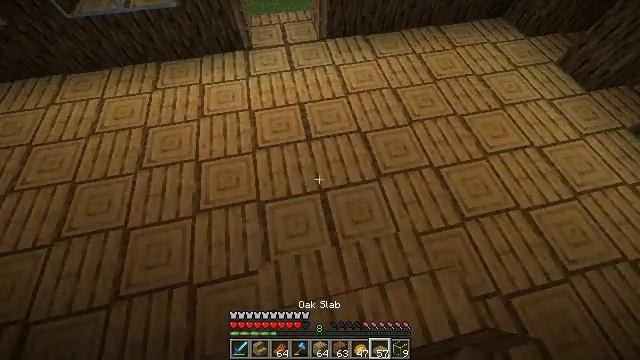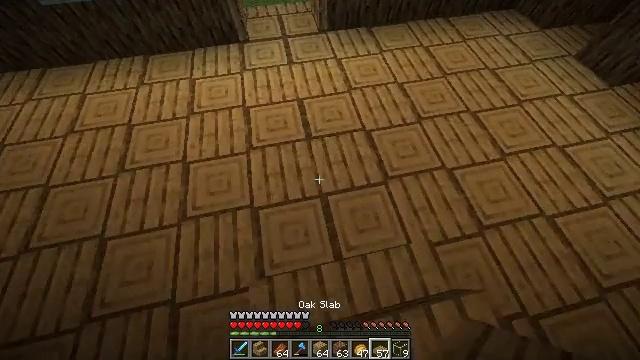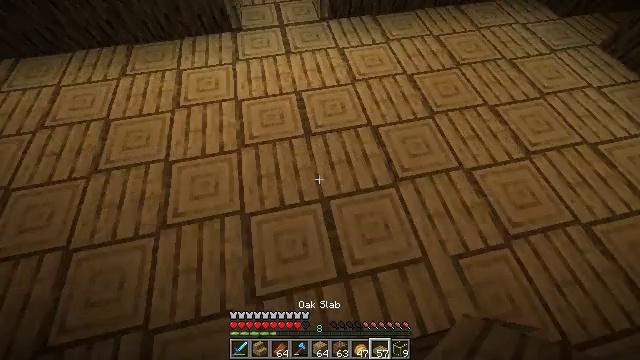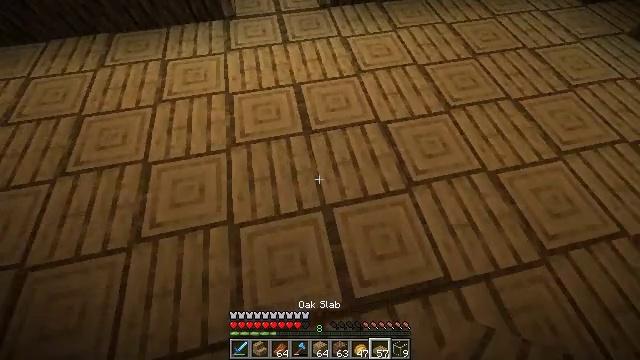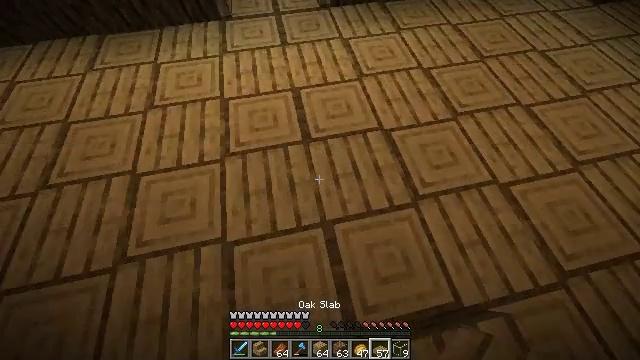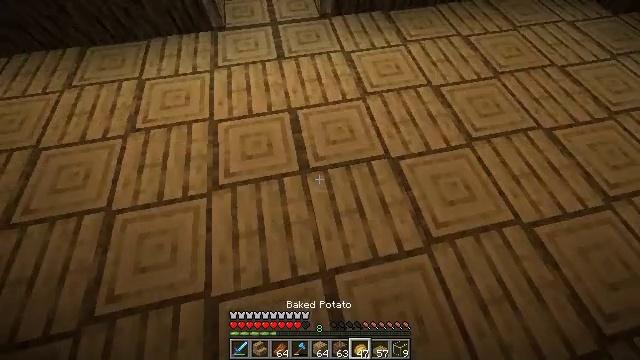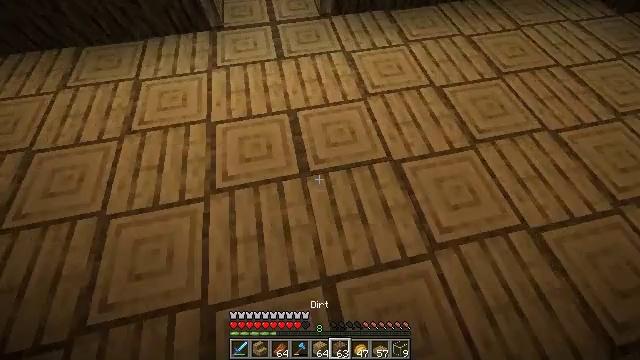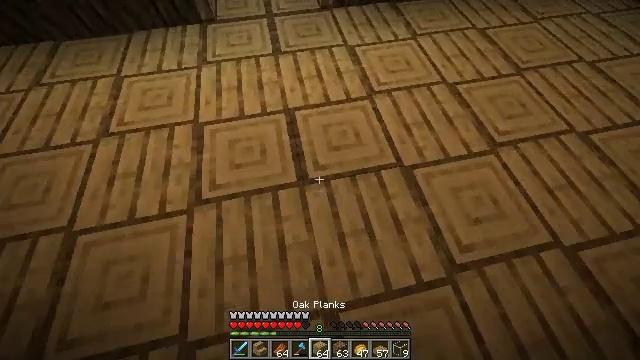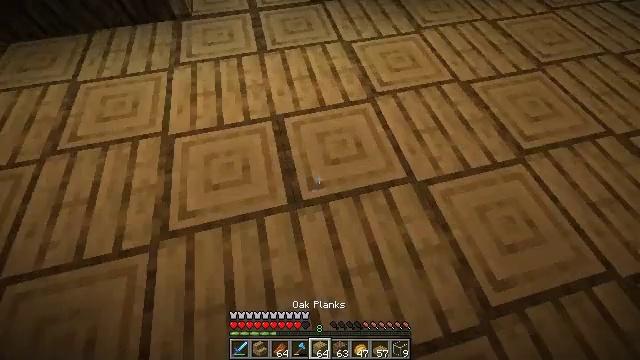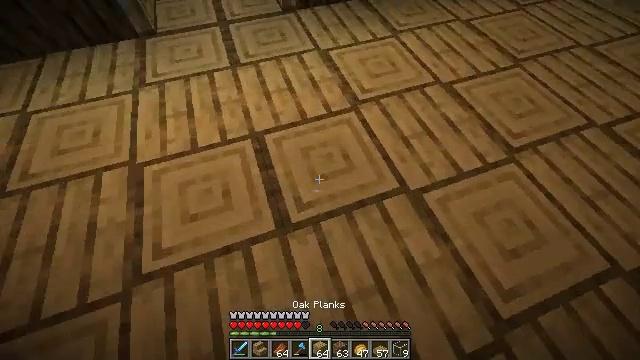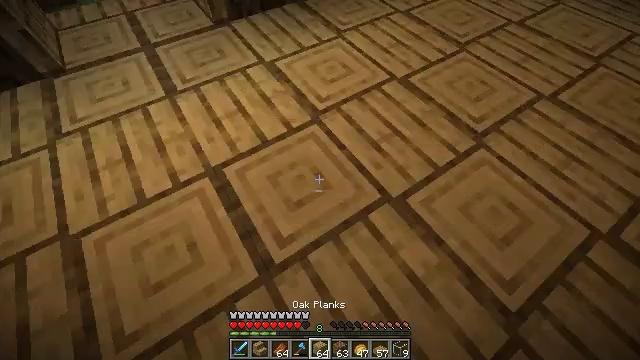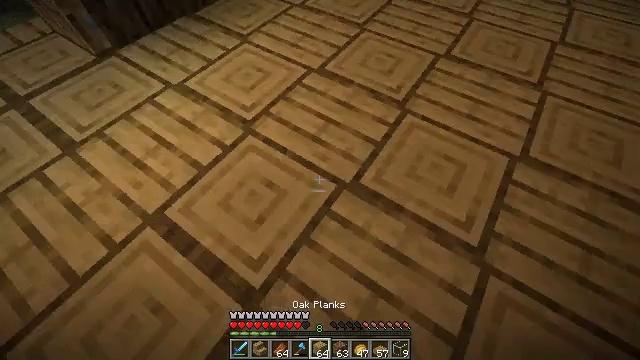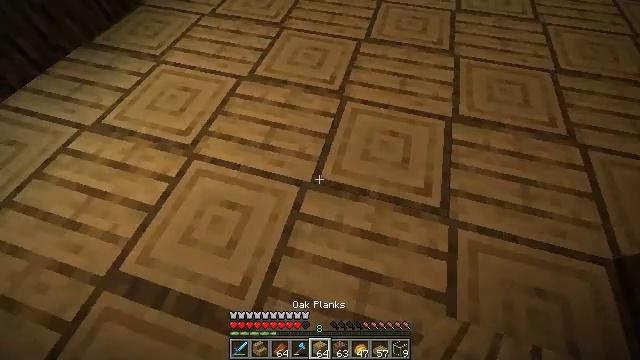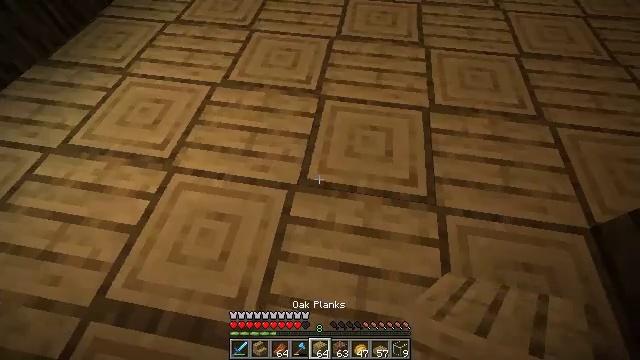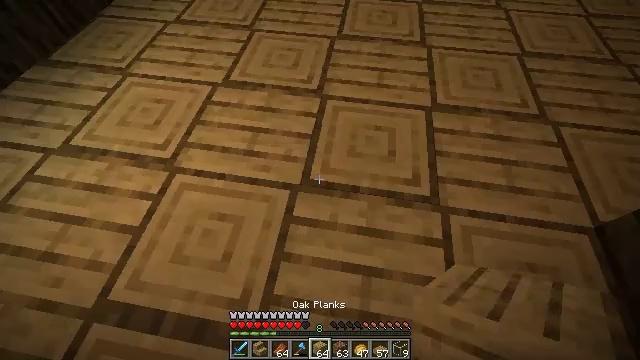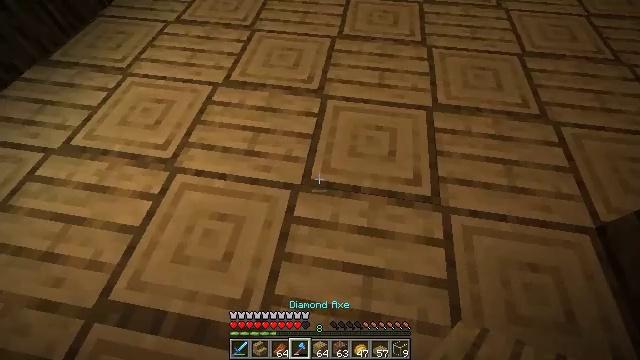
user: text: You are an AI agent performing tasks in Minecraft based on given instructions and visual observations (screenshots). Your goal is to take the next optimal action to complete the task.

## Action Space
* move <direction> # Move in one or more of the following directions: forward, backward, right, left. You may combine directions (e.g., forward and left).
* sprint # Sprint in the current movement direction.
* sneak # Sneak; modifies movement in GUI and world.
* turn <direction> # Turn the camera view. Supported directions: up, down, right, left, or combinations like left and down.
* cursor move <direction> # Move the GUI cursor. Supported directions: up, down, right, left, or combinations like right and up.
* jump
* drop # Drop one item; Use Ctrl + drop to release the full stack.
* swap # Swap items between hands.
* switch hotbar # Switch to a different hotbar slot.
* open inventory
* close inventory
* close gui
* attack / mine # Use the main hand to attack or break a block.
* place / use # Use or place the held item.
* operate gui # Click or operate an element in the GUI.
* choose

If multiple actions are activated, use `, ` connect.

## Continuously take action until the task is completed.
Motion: motion action
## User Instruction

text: Break the oak stairs.
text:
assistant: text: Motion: move forward
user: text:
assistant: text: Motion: move forward
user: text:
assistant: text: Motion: move forward
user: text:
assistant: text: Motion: move forward
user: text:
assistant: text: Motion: move forward
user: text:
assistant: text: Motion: move forward
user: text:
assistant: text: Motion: no_op
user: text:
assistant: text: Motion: turn right and up
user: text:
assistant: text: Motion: turn right and up
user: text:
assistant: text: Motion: turn right and up
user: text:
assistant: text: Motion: turn right
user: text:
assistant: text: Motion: turn right
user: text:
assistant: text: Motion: turn right
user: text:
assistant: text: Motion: no_op
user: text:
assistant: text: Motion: no_op
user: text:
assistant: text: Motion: move forward
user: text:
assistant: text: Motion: move forward, turn right
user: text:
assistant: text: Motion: move forward, turn right and down
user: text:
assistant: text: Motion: move forward, turn right
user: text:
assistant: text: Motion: move forward, turn right and up
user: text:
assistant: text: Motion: move forward and move left, turn right and up
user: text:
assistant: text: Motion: move forward and move left, turn right and up
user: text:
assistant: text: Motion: move forward and move left, turn right and up
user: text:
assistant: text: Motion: move forward and move left, turn right and up
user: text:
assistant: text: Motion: move forward and move left
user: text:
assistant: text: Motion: move forward and move left
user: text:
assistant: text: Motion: move forward and move left
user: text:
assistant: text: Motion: move forward and move left
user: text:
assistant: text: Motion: move forward and move left
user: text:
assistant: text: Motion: move forward and move left, turn left